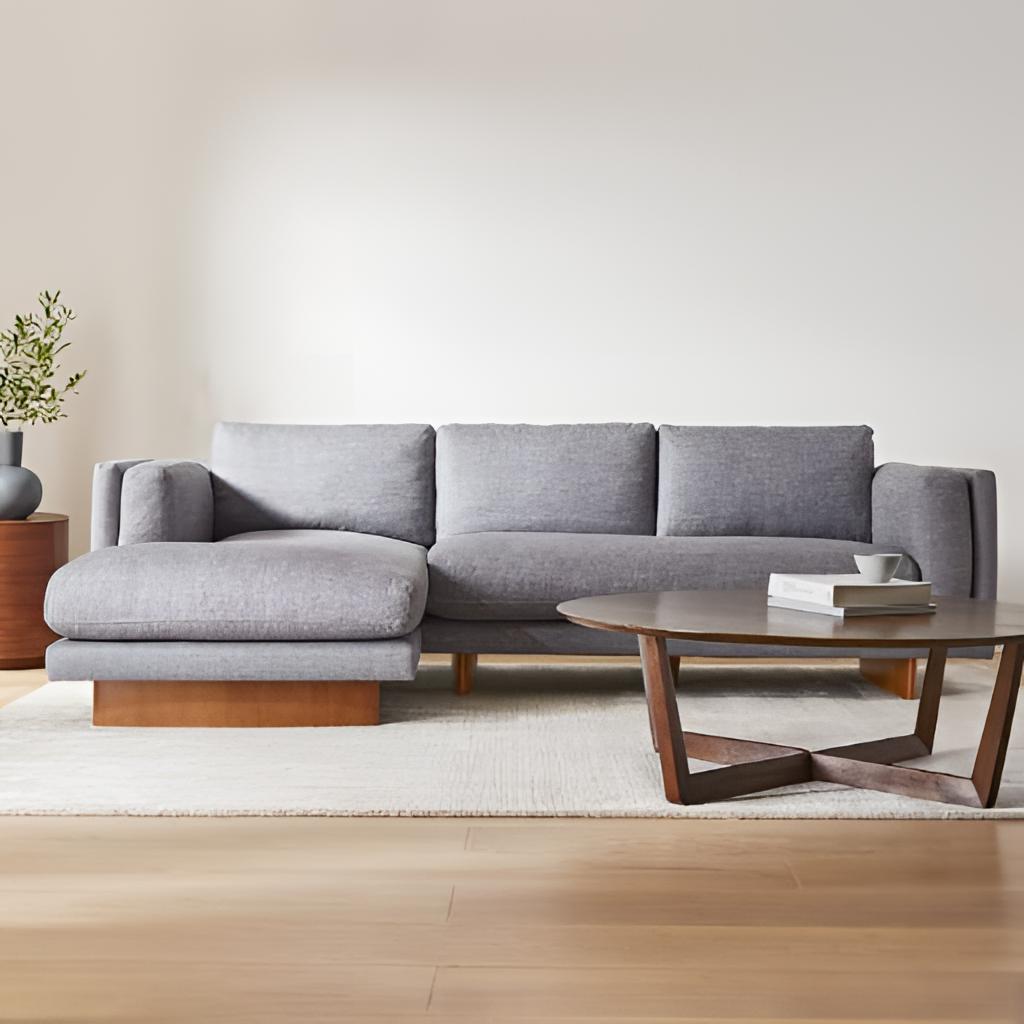
living room, gray fabric sectional sofa, contemporary, wallpaper, wood flooring, with plank pattern